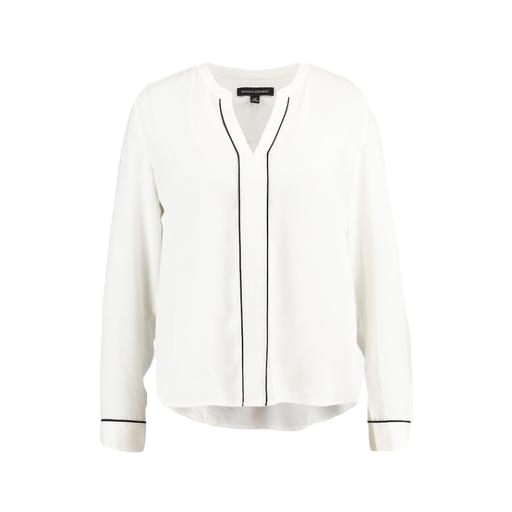
white contrast-trim shirt, white women's georgette blouse, long-sleeve blouse, white background